Question: The picture describes a maze problem, where green is the starting position and red is the end point. Find the length of the shortest path.
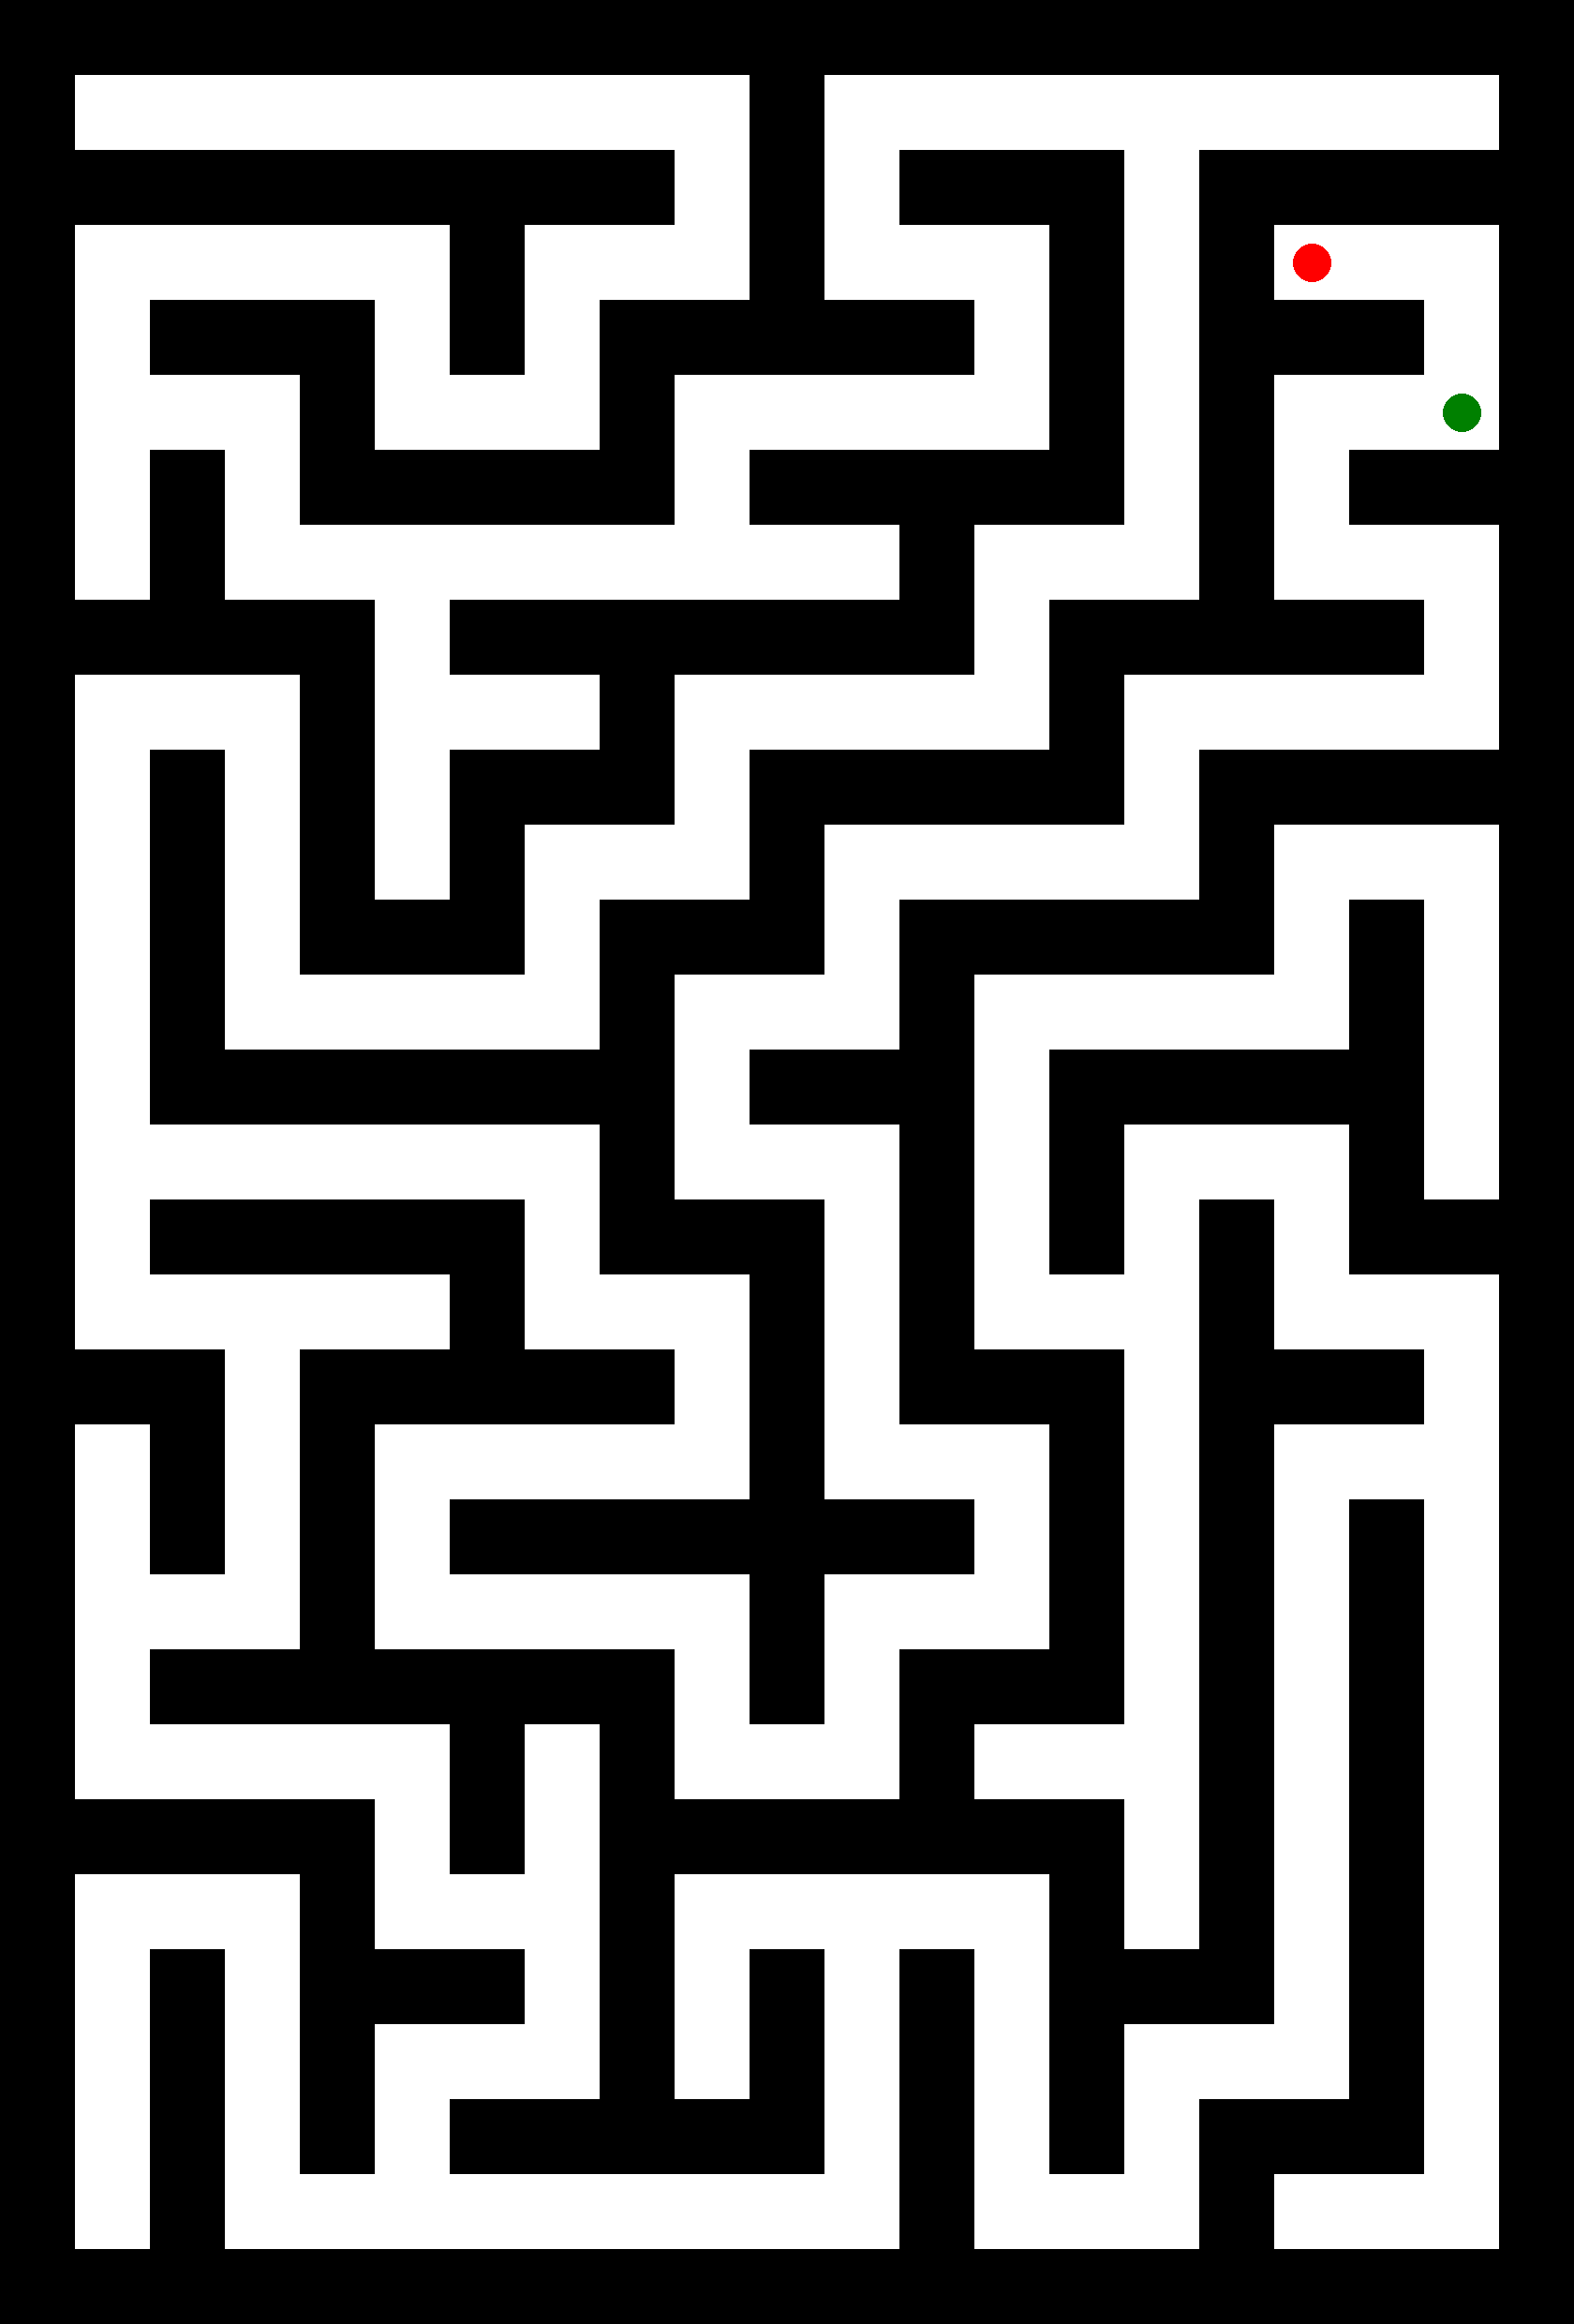
Answer: 4